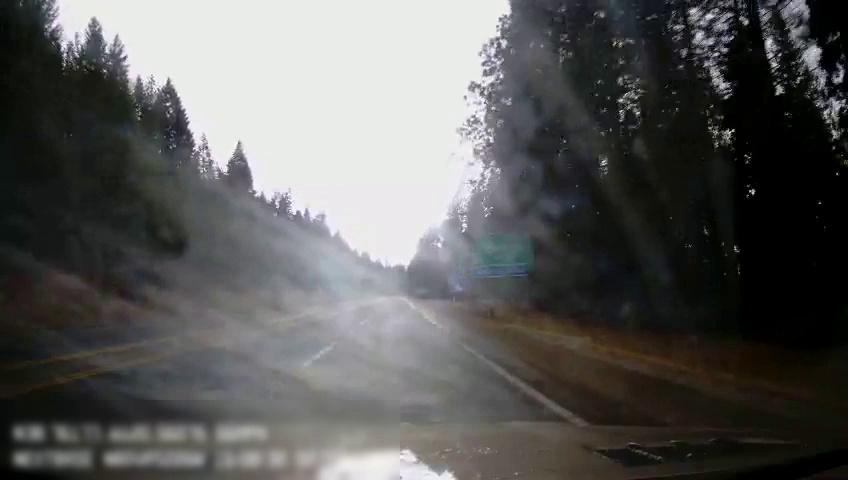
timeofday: Day
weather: Cloudy
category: Drivable Space
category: Lanes | Current Lane
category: Lanes | Current Lane
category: Lanes | Alternate Lane
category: Traffic | Signs